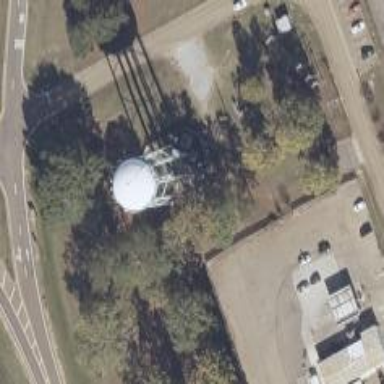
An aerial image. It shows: Water tower that is man-made.